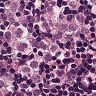
Metastatic tissue present: yes